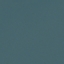
Label: SeaLake